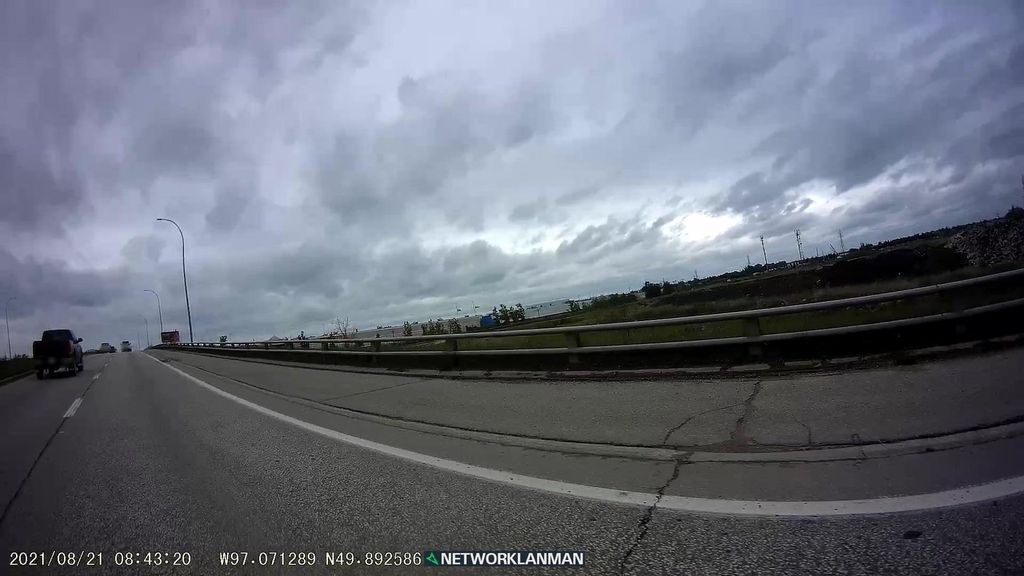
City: winnipeg